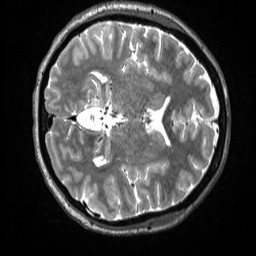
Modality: T2w
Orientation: axial
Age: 35
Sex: female
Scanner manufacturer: siemens
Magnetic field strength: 3 T
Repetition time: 3.2 s
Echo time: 0.563 s